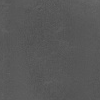
Atmospheric dust classification: dusty